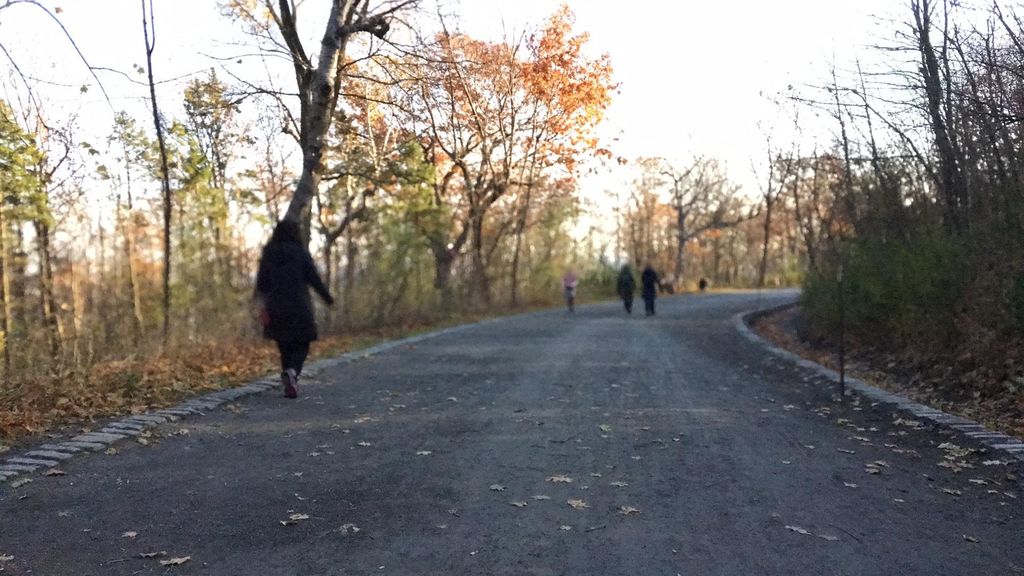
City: montreal